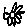
Label: flower